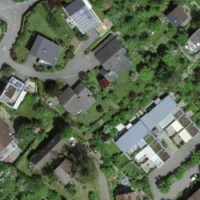
EUNIS habitat code: 55
Species observed at this site:
Clematis vitalba
Euonymus europaeus